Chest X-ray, PA view. Patient: 51 years old, sex M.
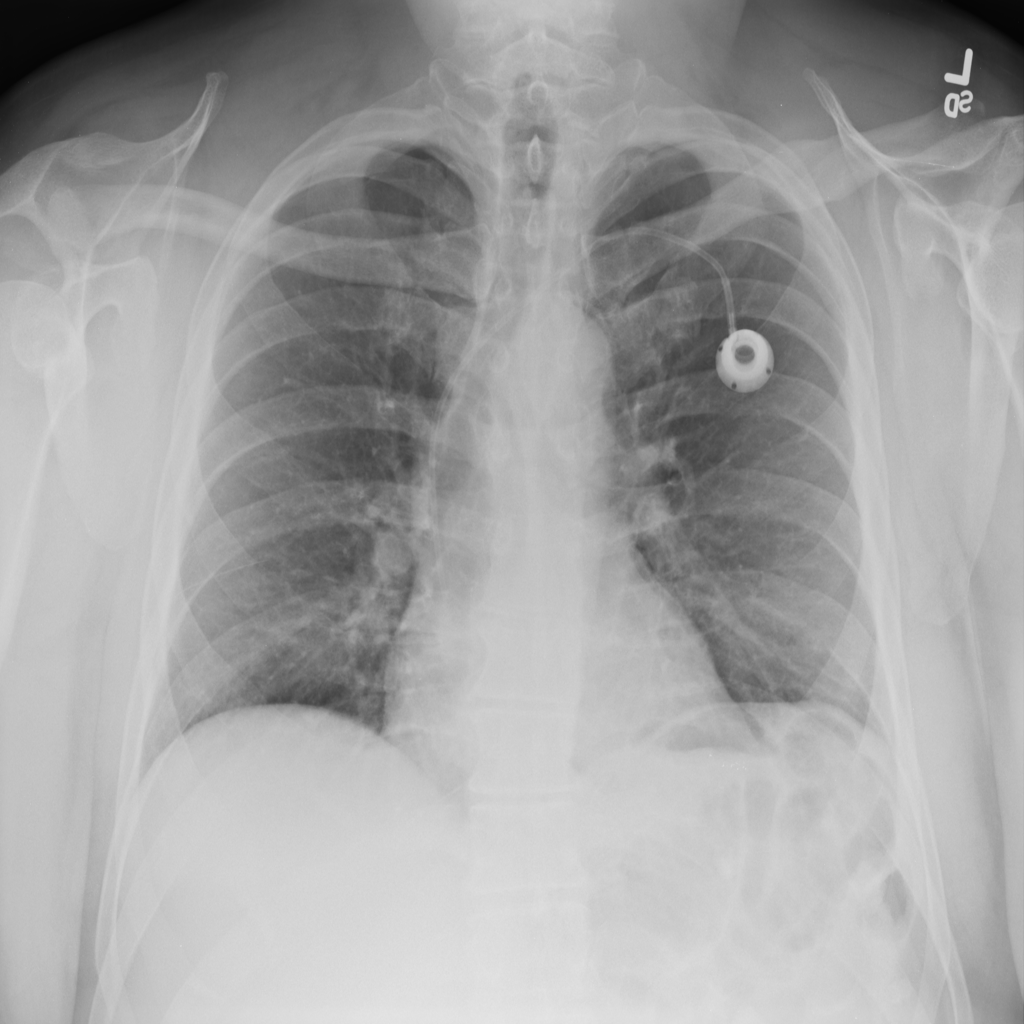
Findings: No Finding